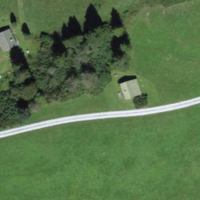
EUNIS habitat code: 24
Species observed at this site:
Alnus alnobetula